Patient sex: F
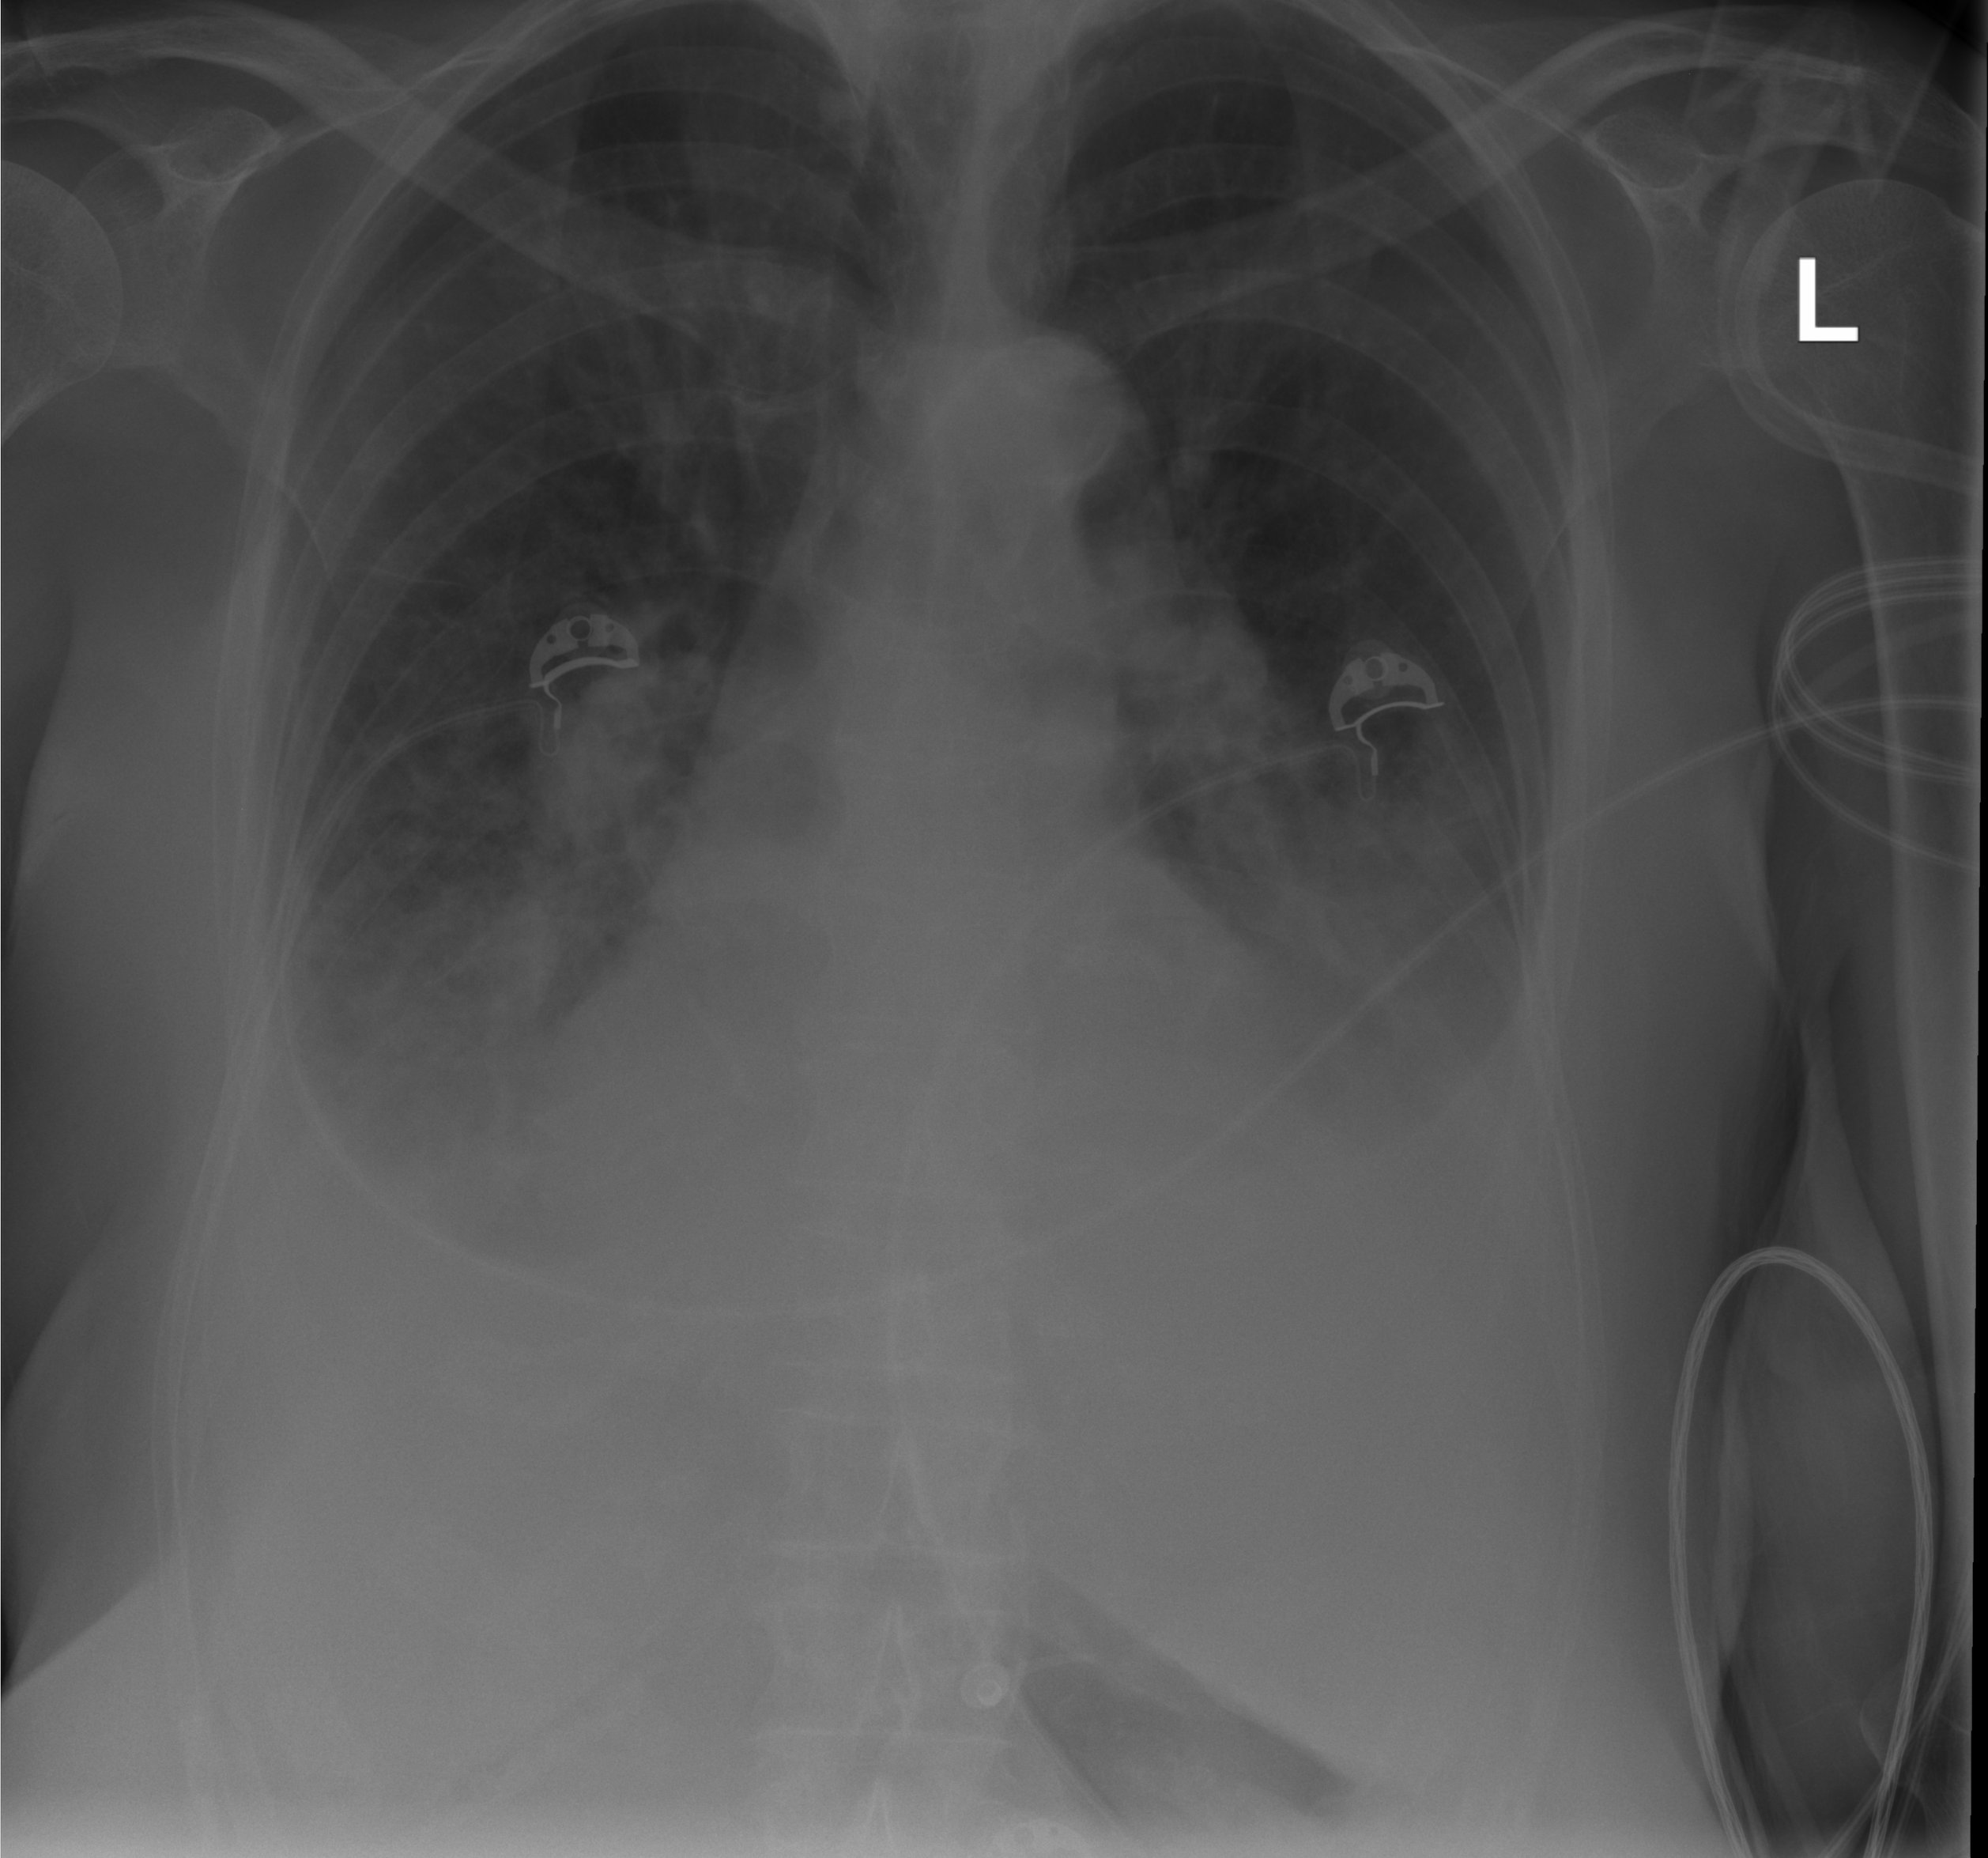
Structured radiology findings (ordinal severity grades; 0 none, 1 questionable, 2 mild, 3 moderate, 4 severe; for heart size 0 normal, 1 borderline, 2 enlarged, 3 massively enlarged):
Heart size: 2
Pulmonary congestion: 0
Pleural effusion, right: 2
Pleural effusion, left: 2
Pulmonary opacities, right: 2
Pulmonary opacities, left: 2
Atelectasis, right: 2
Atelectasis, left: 2